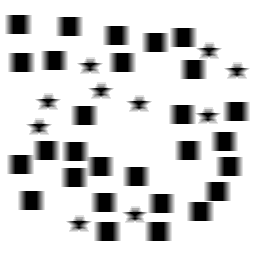
Squares: 28
Triangles: 0
Stars: 10
Total shapes: 38